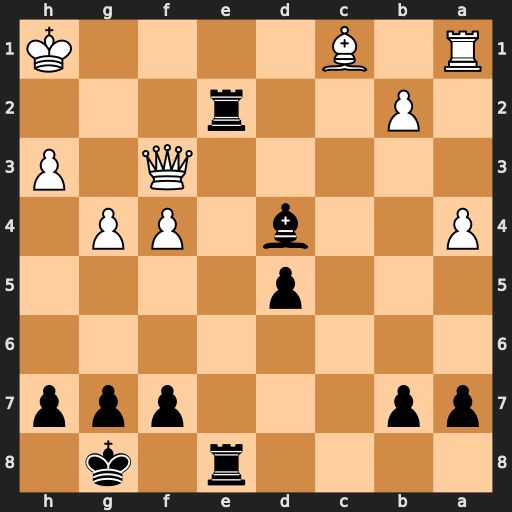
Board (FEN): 4r1k1/pp3ppp/8/3p4/P2b1PP1/5Q1P/1P2r3/R1B4K
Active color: b
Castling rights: -
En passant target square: -
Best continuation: Re1+ Kh2 R8e2+ Kg3 Rg1+